Question: <URL> are a powerful new tool in iOS 8 that allow you to implement keyboard features that the stock iOS 8 keyboard will never have.
However, the stock iOS keyboard is already very good. It has had years of development as the only iOS keyboard, and thus has many (costly to implement) features that people expect from their keyboard.
I would be interested in implementing several small keyboard features, but would also want to keep the main UI and features of the normal iOS 8 keyboard.
For example, rather than suggesting a list of words in the new Auto-Complete area, a keyboard extension could suggest a list of Emoji.

<URL> have created this keyboard, but seem to have manually copied the look of the iOS keyboard rather than inherit from it. There are many small differences when typing on their keyboard. This creates an uncanny valley-like experience, typing on a keyboard that is very similar to, but not quite, the stock iOS keyboard.
It would be ideal to implement a keyboard listener, emoji lookup, and custom UI limited to the Auto-Complete area. Other features and UI would be handled by the stock keyboard.
Or are you also on the hook for (re-)implementing auto-complete, capitalization, resizing tap targets, UI for individual keys, and the many other features that people expect from a keyboard?
Do Custom Keyboard Extensions get any of these features "for free"?
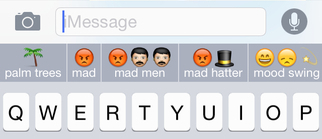
Answer: The entire internal implementation of the system keyboard is currently private API and is not available to developers. Some functionality cannot be replicated completely, as the system keyboard is hosted in the user app process, while keyboard extensions are spun up in a helper process. The view hierarchy of keyboard extensions is rendered off process, and drawn on the user app using XPC.
Despite any limitations on keyboard extensions, many of the default features could be offered to users, such as views, predictive typing API and so on. This would help achieving consistency between switching keyboards, for example.
Make sure to <URL> here, so other developers can duplicate the bug report, and let Apple prioritize it accordingly.